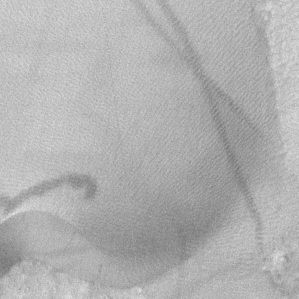
Label: frost